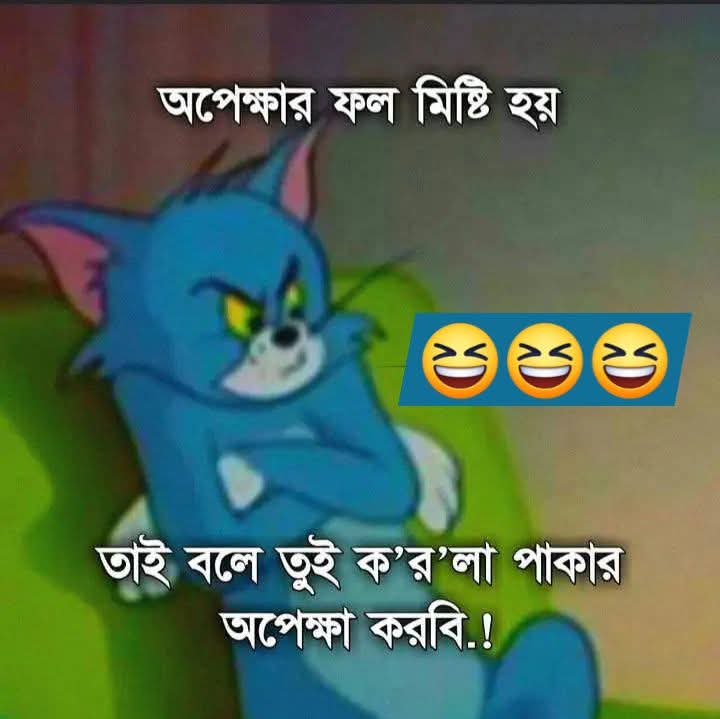
Text: অপেক্ষার ফল মিষ্টি হয়
তাই বলে তুই ক'র'লা পাকার অপেক্ষা করবি.!
Label: Non Hate